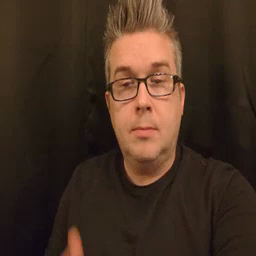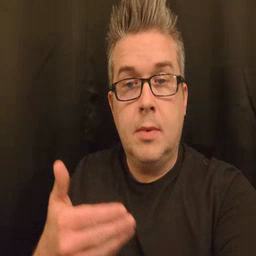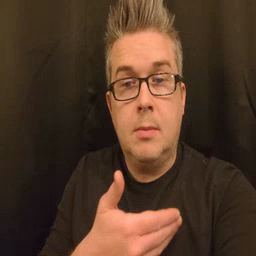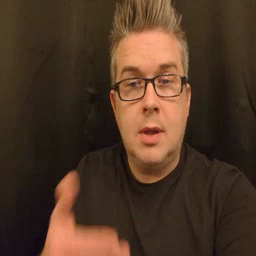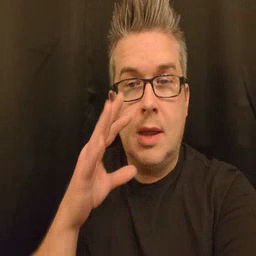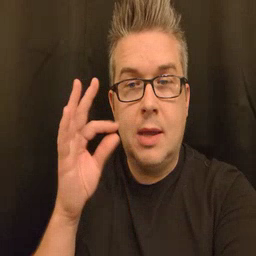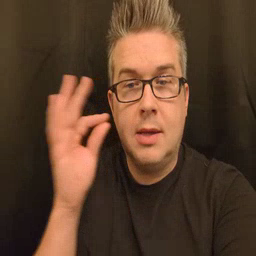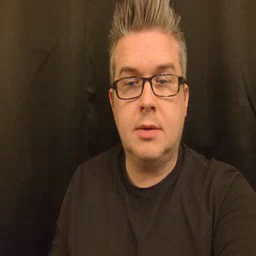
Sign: kitty